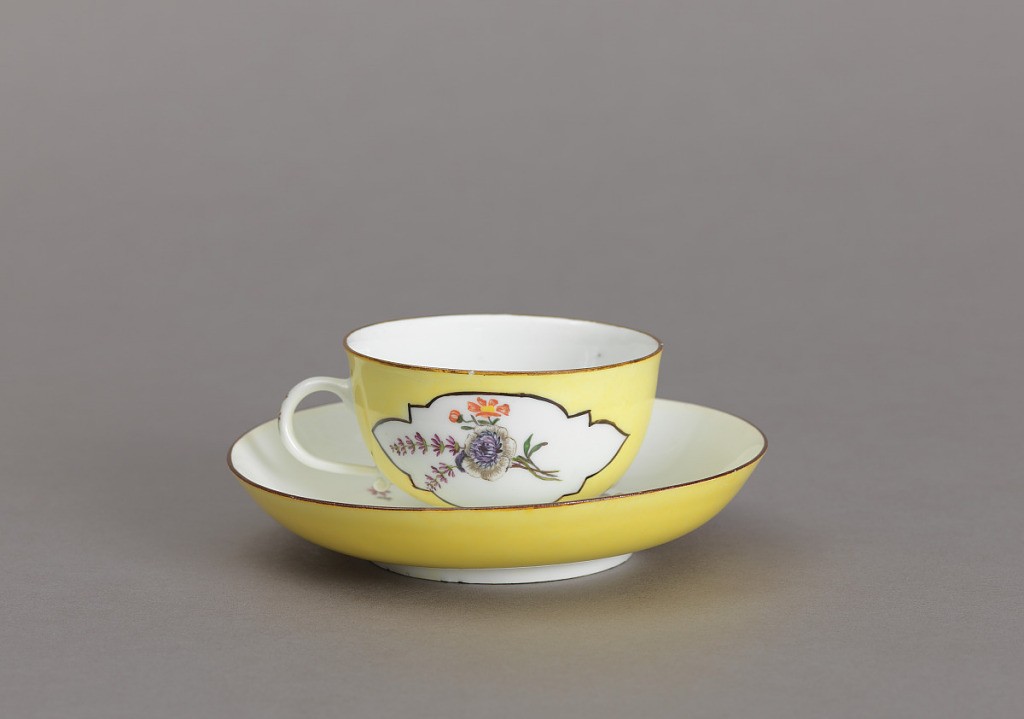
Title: Cup and Saucer
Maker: Meissen Porcelain Manufactory, German, active from 1710 to the present
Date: mid- 18th century
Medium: hard paste porcelain, vitreous enamel
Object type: cup and saucer
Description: Cup with simple loop handle; saucer deep, with curved sides. Inside of cup and saucer white, with scattered flowers; outside of cup underside of rim of saucer yellow, with white reserve panels, on cup, in which are flowers.  Edges of cup and saucer brown.